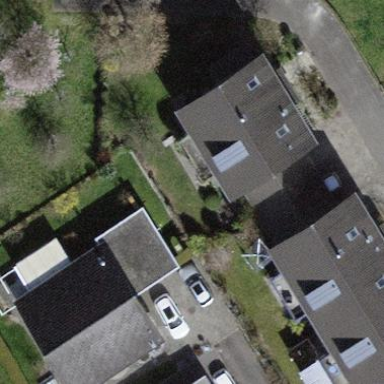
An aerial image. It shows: Residential building.